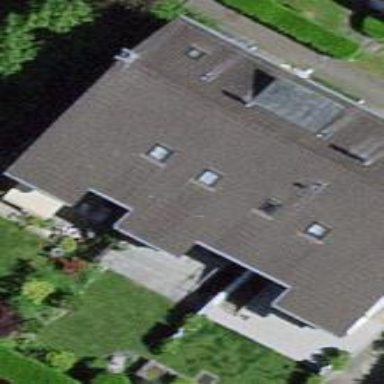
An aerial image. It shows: Semi-detached house.